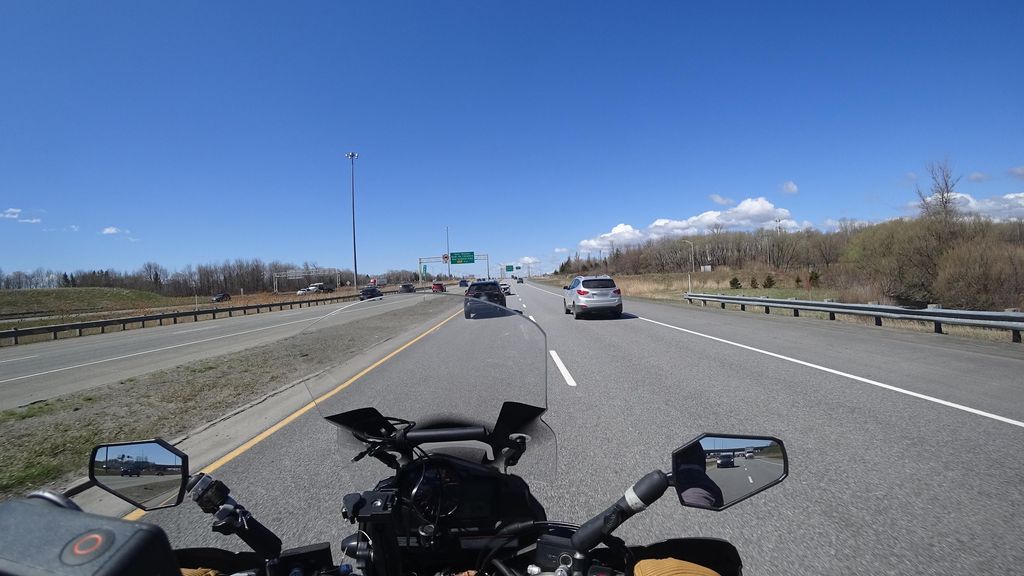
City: quebec_city